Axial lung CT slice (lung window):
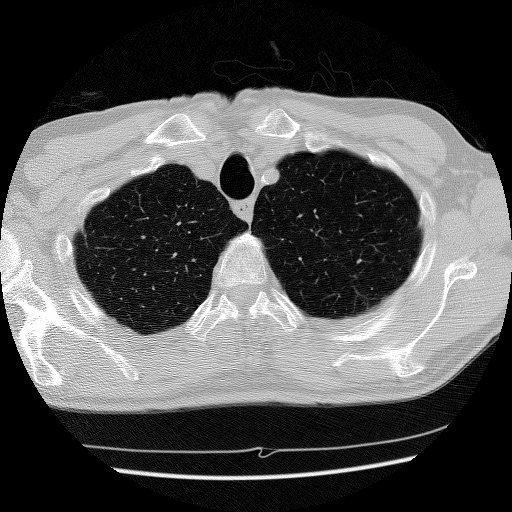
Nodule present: no